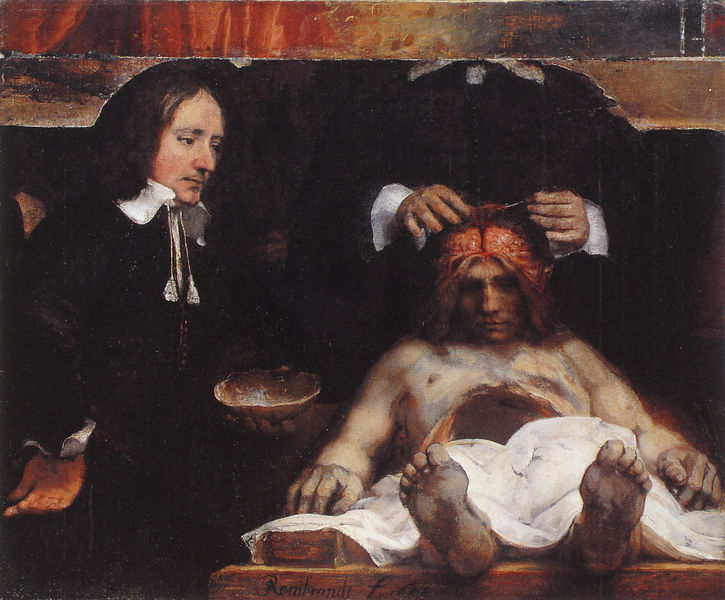
Titel: Die Anatomiestunde des Dr. Deijman
Künstler: Harmensz van Rijn Rembrandt
Institution: Amsterdam, Historisch Museum
Schlagwörter: akt, gemälde, körper, mann, weiß, ocker, brust, holz, nase, schwarz, tisch, rot, tuch, kragen, leiche, mensch, rembrandt, schale, tot, toter, bild, herr, hände, porträt, haare, drei, personen, füße, liegen, bauch, zehen, krank, arzt, bahre, christus, jesus, mantegna, schneiden, verwundet, rembrand, kargen, sohlen, mensc, gehirn, verletzer, sezierung, lakjen